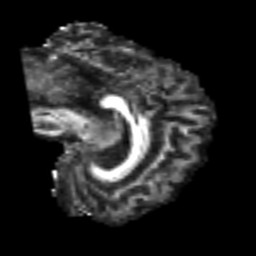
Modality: FA
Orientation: sagittal
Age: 50
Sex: female
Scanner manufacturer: siemens
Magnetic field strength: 3 T
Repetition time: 4.999 s
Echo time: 0.07946 s